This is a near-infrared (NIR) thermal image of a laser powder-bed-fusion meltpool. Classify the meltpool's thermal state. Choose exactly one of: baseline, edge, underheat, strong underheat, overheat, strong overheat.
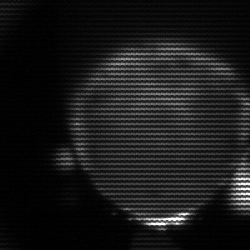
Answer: edge